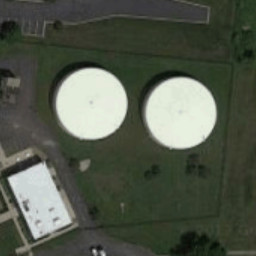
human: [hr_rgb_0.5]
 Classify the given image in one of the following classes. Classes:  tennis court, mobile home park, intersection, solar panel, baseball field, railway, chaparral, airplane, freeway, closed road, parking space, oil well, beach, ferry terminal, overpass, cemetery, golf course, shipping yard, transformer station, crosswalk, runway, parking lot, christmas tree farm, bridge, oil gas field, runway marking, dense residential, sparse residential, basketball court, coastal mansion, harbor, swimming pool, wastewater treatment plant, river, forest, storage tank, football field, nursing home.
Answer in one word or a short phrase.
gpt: storage tank